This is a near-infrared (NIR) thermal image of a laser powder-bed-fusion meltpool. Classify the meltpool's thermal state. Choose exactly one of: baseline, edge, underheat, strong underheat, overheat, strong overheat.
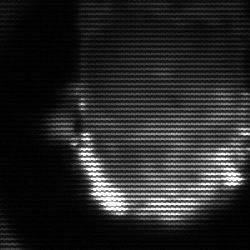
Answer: baseline